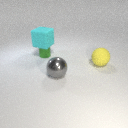
large gray metal sphere to the right of small green rubber cylinder